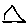
Label: triangle